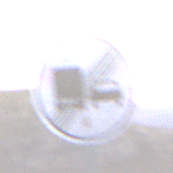
Verkehrszeichen: EndeUeberholverbotKraftfahrzeuge
Umgebung: Outdoor, Nature
Tageszeit: Dusk
Wetter: Clear
Licht: Natural
Jahreszeit: NotSpecified
Kontrast: LowContrast